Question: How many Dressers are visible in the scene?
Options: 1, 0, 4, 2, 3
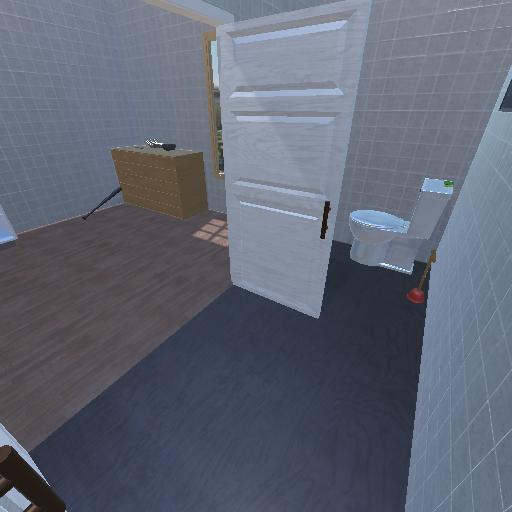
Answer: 1